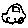
Label: car